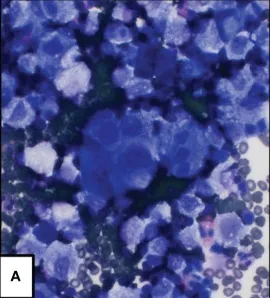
Cytologic preparations of initial pleural effusion which show groups and single malignant cells with morphologic and immunophenotypic findings supportive of lung adenocarcinoma. DiffQuik-stained cytospin preparation at x400.
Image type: pathology (immunostaining)